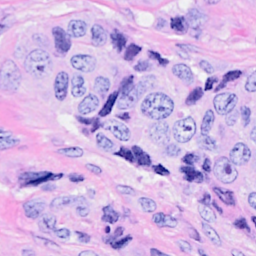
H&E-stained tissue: Breast